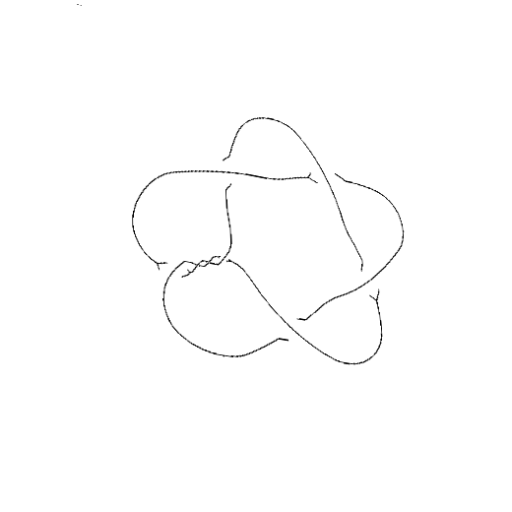
Crossing number: 8